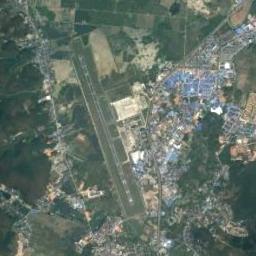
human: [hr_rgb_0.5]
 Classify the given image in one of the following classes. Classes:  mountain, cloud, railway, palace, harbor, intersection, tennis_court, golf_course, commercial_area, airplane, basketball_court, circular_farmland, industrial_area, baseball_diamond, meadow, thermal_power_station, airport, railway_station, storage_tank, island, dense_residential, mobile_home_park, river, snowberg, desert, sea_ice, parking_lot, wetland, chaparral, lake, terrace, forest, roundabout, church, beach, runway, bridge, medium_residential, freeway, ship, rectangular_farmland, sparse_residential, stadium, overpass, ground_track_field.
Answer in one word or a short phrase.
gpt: airport